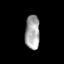
Tissue: skin
Cell type: Epithelial cells
Senescence score: 0.28
Nuclear area (px): 493
Mean DAPI intensity: 164.373